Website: lowes
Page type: payment
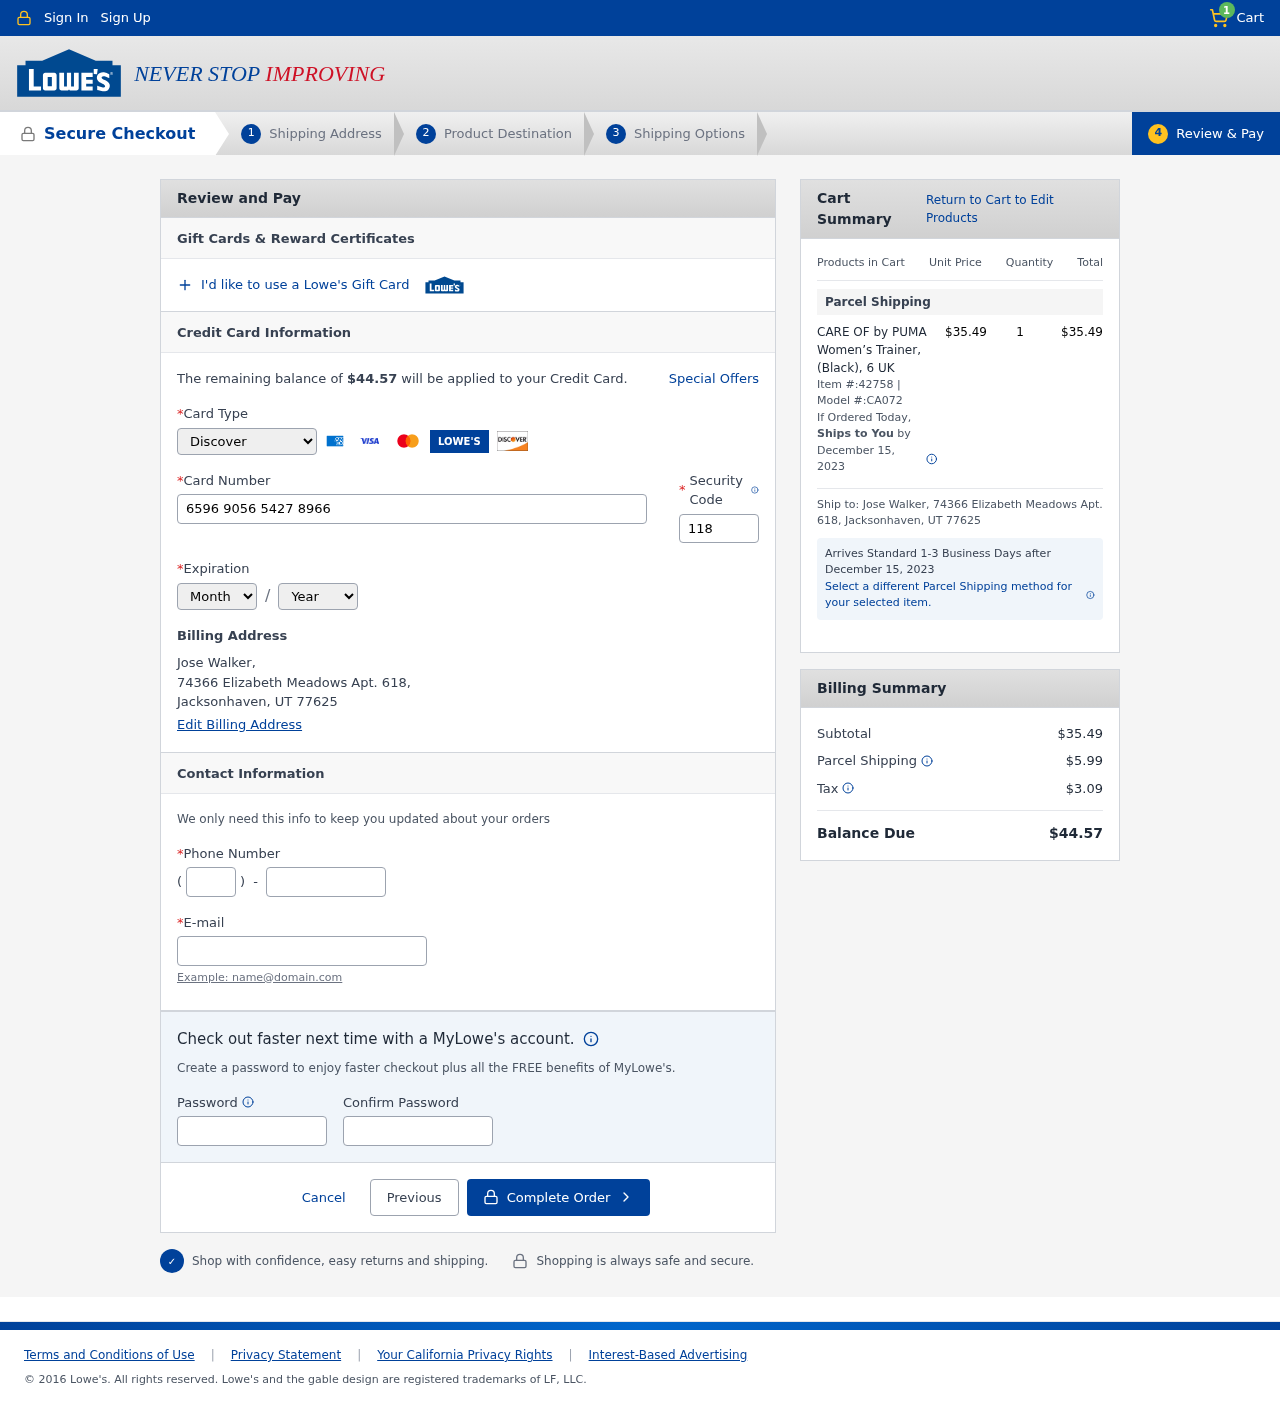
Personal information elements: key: PII_CARD_CVV
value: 118
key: PII_CARD_EXPIRY_MONTH
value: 07
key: PII_CARD_EXPIRY_YEAR
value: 27
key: PII_CARD_NUMBER
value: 6596 9056 5427 8966
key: PII_CARD_TYPE
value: Discover
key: PII_CITY_STATE_ZIP
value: Jacksonhaven, UT 77625
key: PII_EMAIL
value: jose_walker@gmail.com
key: PII_FULLNAME
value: Jose Walker,
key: PII_PHONE
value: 8723929927
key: PII_PHONE_AREA
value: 872
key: PII_STREET
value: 74366 Elizabeth Meadows Apt. 618,
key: PII_FULLNAME2
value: Jose Walker
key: PII_STREET2
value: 74366 Elizabeth Meadows Apt. 618
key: PII_CITY_STATE_ZIP2
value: Jacksonhaven, UT 77625
Product elements: key: PRODUCT1_NAME
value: CARE OF by PUMA Women’s Trainer, (Black), 6 UK
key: PRODUCT1_PRICE
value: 35.49
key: PRODUCT1_QUANTITY
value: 1
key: PRODUCT1_ITEM
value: Item #:42758
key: PRODUCT1_MODEL
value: Model #:CA072
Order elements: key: ORDER_NUM_ITEMS
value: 1
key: ORDER_TOTAL
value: $44.57
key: ORDER_SHIPPING_DATE
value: December 15, 2023
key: ORDER_SUBTOTAL
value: $35.49
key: ORDER_SHIPPING_DATE2
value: December 15, 2023
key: ORDER_SHIPPING_COST
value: $5.99
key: ORDER_TAX
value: $3.09